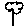
Label: tree